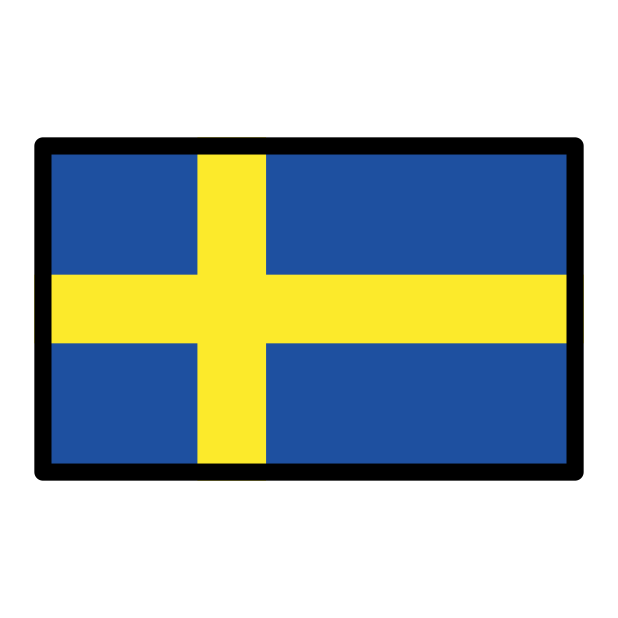
flag: Sweden